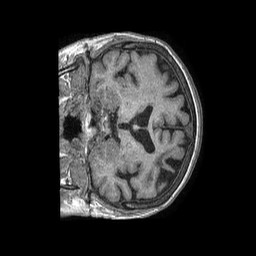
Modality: T1w
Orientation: coronal
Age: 60
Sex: female
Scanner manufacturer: philips
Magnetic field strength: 1.5 T
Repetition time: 0.007795 s
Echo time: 0.003614 s